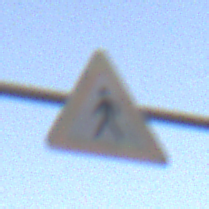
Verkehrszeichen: FussgaengerRechts
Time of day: SunriseSunset
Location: Outdoor (Urban)
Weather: Clear
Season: NotSpecified
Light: Natural